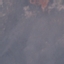
Label: HerbaceousVegetation